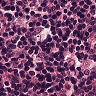
Metastatic tissue present: no